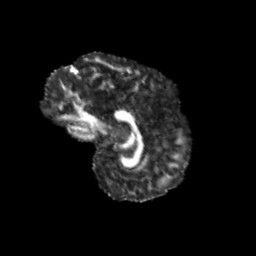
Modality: FA
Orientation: sagittal
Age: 12
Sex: male
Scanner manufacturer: siemens
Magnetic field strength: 3 T
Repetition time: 3.8 s
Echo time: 0.07 s